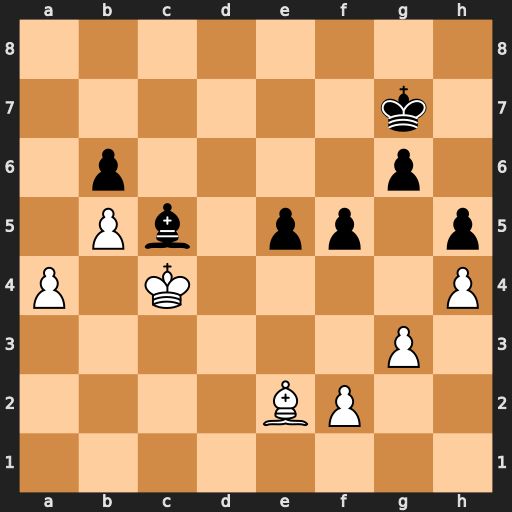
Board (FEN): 8/6k1/1p4p1/1Pb1pp1p/P1K4P/6P1/4BP2/8
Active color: w
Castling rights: -
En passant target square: -
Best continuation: a5 Bxf2 a6